Question: Below is the property graph model I am planning to use to represent various sports leagues. I am wondering the best approach to represent the fact that a Player has played for the same team over multiple years. For e.g. John might have been playing with Broncos in 2011, 2012 and 2013.

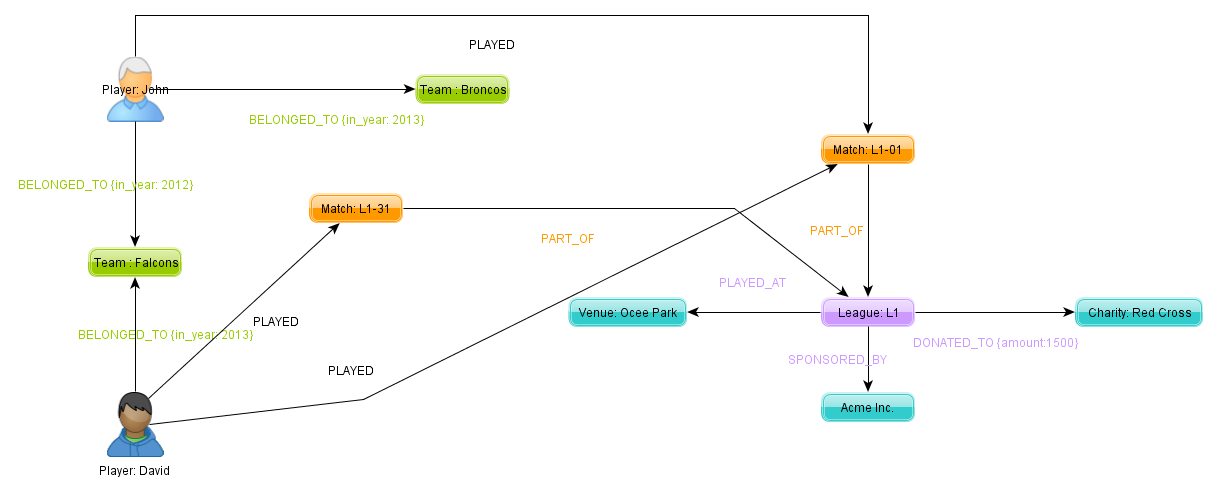
Answer: You can have the same relationship type connected to the same nodes multiple times.
'''
Player1 -[r:BELONGED_TO] -> Team1
Player1 -[q:BELONGED_TO] -> Team1
r.in_year = 2009
q.in_year = 2009
'''